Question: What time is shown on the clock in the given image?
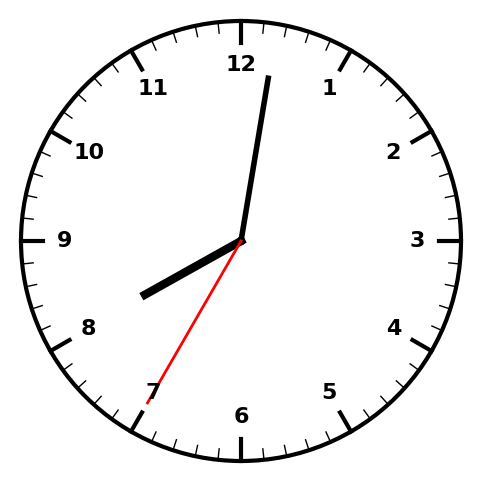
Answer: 08:01:35